如图一，矩形 \(ABCD\) 中，\(BC=2AB\)，\(AM\perp BD\) 交对角线 \(BD\) 于点 \(O\)，交 \(BC\) 于点 \(M\)，现将 \(\triangle ABD\) 沿 \(BD\) 翻折至 \(\triangle A'BD\) 的位置，如图二，点 \(N\) 为棱 \(A'D\) 的中点，则下列判断一定成立的是（）

\noindent
A. \(BD\perp CN\) \quad B. \(A'O\perp\) 平面 \(BCD\) \quad C. \(CN\parallel\) 平面 \(A'OM\) \quad D. 平面 \(A'OM\perp\) 平面 \(BCD\)

\vspace{6pt}
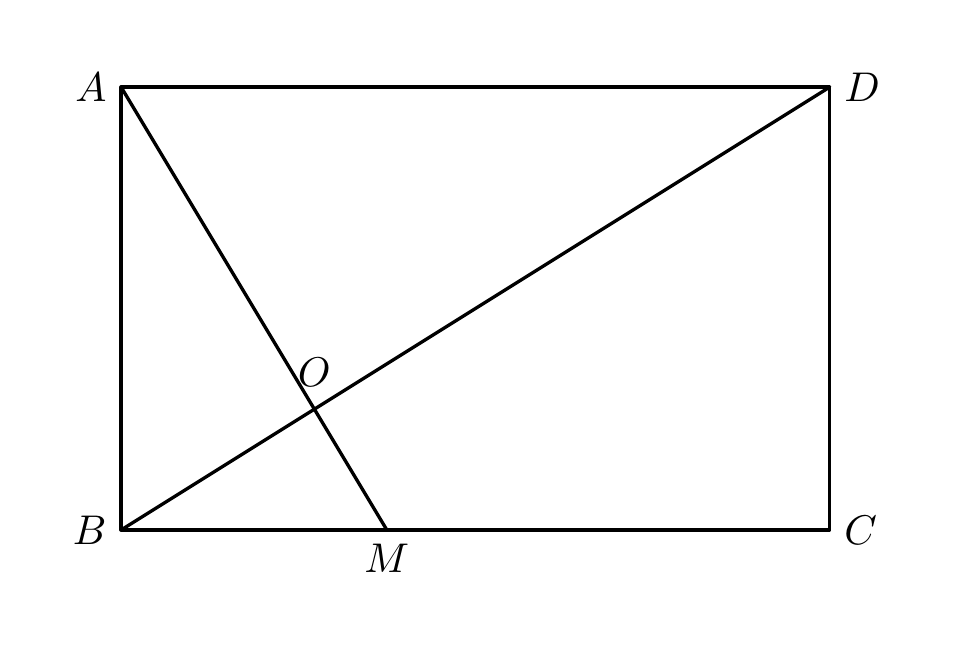
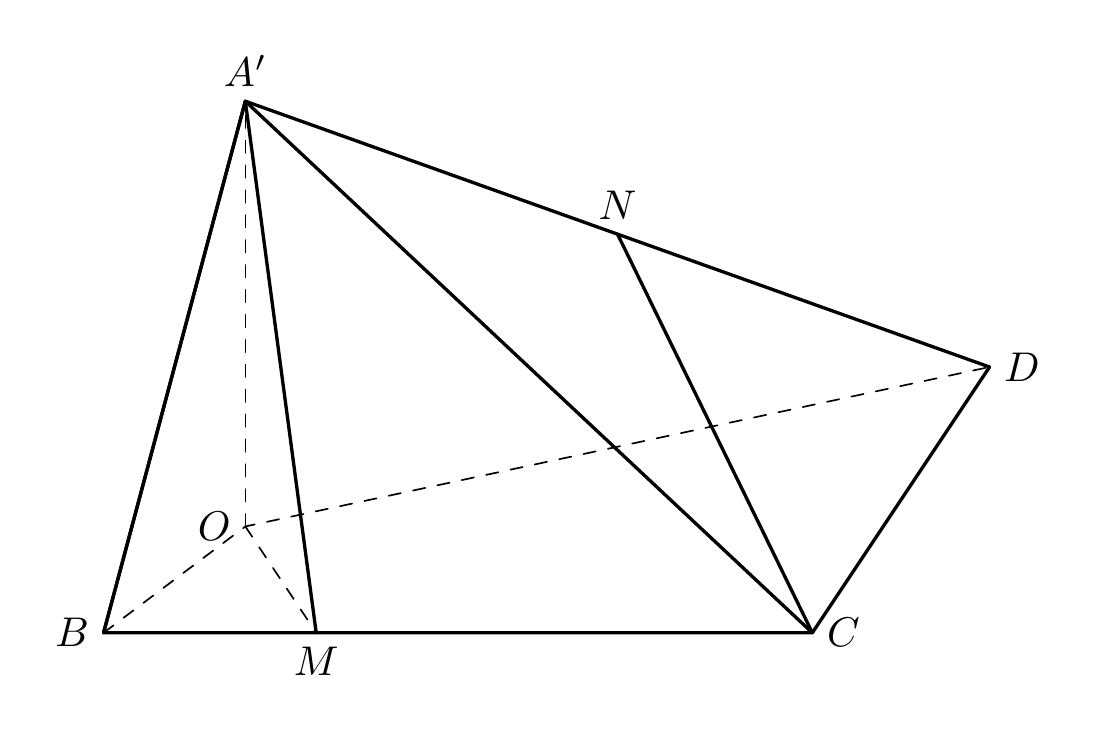
【解答】
\noindent
【答案】D

\noindent
【分析】利用反证法可判断A；由二面角 \(A'-BD-M\) 的变化可判断B；利用反证法结合面面平行的性质可判断C；利用面面垂直的判定定理可判断D.

\noindent
【详解】对于D选项，翻折前，\(BD \perp AO\)，\(BD \perp OM\)，

\noindent
翻折后，\(BD \perp A'O\)，\(BD \perp OM\)，

\noindent
因为 \(A'O \cap OM = O\)，\(A'O、OM \subset\) 平面 \(A'OM\)，则 \(BD \perp\) 平面 \(A'OM\)，

\noindent
因为 \(BD \subset\) 平面 \(BCD\)，所以平面 \(A'OM \perp\) 平面 \(BCD\)，故D正确；

\noindent
对于B选项，因为 \(BD \perp A'O\)，\(BD \perp OM\)，

\noindent
则二面角 \(A'-BD-M\) 的平面角为 \(\angle A'OM\)，

\noindent
在翻折的过程中，\(\angle A'OM\) 的大小会发生变化，故 \(A'O\) 与 \(OM\) 不一定垂直，

\noindent
所以 \(A'O\) 与平面 \(BCD\) 不一定垂直，故B错误；

\noindent
对于A选项，设 \(BC = 2AB = 2a\)，

\noindent
在图一中，\(\tan\angle ABD = \frac{AD}{AB} = \frac{AO}{OB} = 2\)，

\noindent
又因为 \(AB = \sqrt{AO^2 + OB^2} = a\)，所以 \(AO = \frac{2\sqrt{5}}{5}a\)，\(OB = \frac{\sqrt{5}}{5}a\)，

\noindent
因为 \(\angle AMB + \angle BAM = \angle ABD + \angle BAM\)，所以 \(\angle AMB = \angle ABD\)，

\noindent
所以 \(\tan\angle AMB = \frac{AB}{BM} = 2\)，则 \(BM = \frac{1}{2}AB = \frac{a}{2}\)，

\noindent
在图二中，过点 \(C\) 在平面 \(BCD\) 内作 \(CE \parallel OM\)，交 \(BD\) 于点 \(E\)，连接 \(NE\)，

\[
\frac{BE}{BO} = \frac{BC}{BM} = 4,
\]
故 \(BE = 4OB = \frac{4\sqrt{5}}{5}a\)，则 \(DE = BD - BE = \frac{\sqrt{5}}{5}a\)，